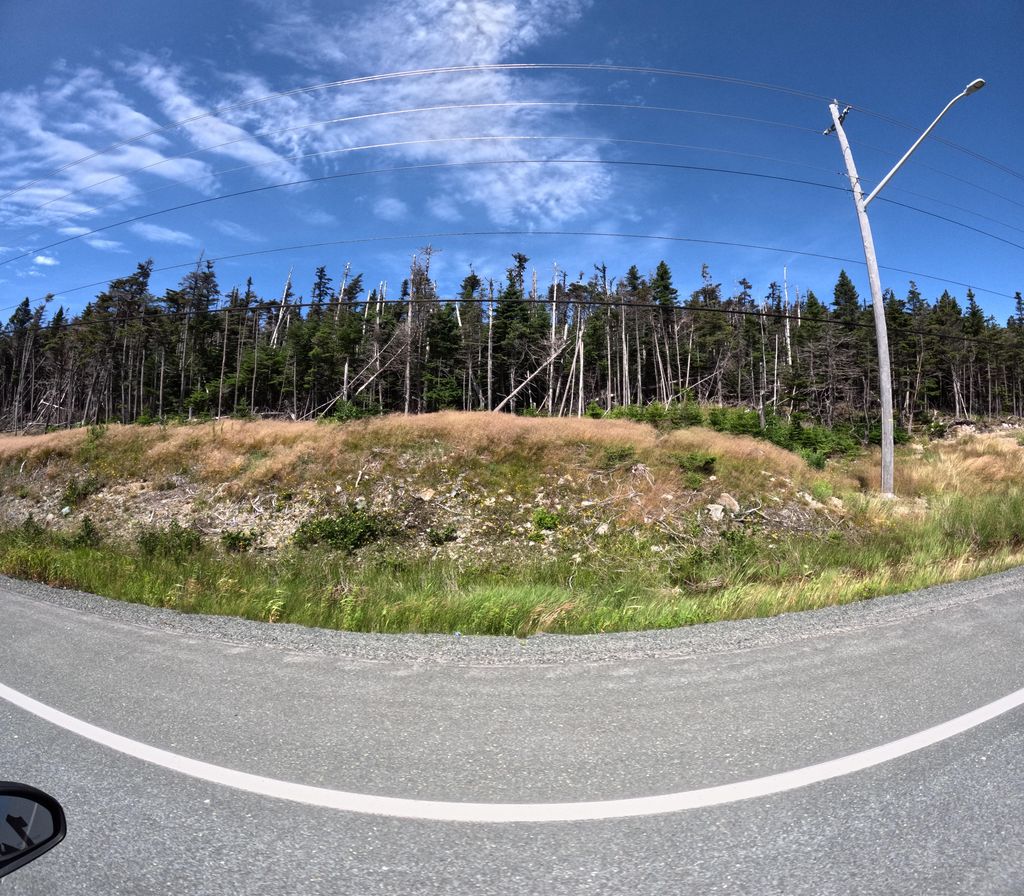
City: st_johns